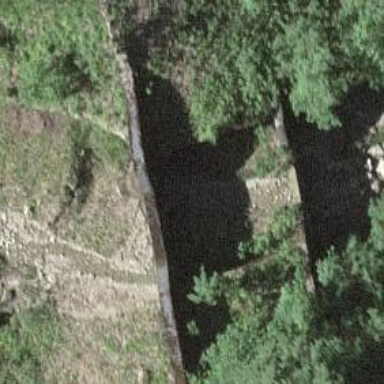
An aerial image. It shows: Check dam at location with retaining wall.